【题型】选择题　【知识点】函数　【难度】easy
如图所示是函数 $y=x^{\frac{m}{n}}$（$m, n$ 均为正整数且 $m, n$ 互质）的图象，则（ ）

A. $m, n$ 是奇数且 $\frac{m}{n} < 1$

B. $m$ 是偶数，$n$ 是奇数，且 $\frac{m}{n} < 1$

C. $m$ 是偶数，$n$ 是奇数，且 $\frac{m}{n} > 1$

D. $m, n$ 是奇数，且 $\frac{m}{n} > 1$
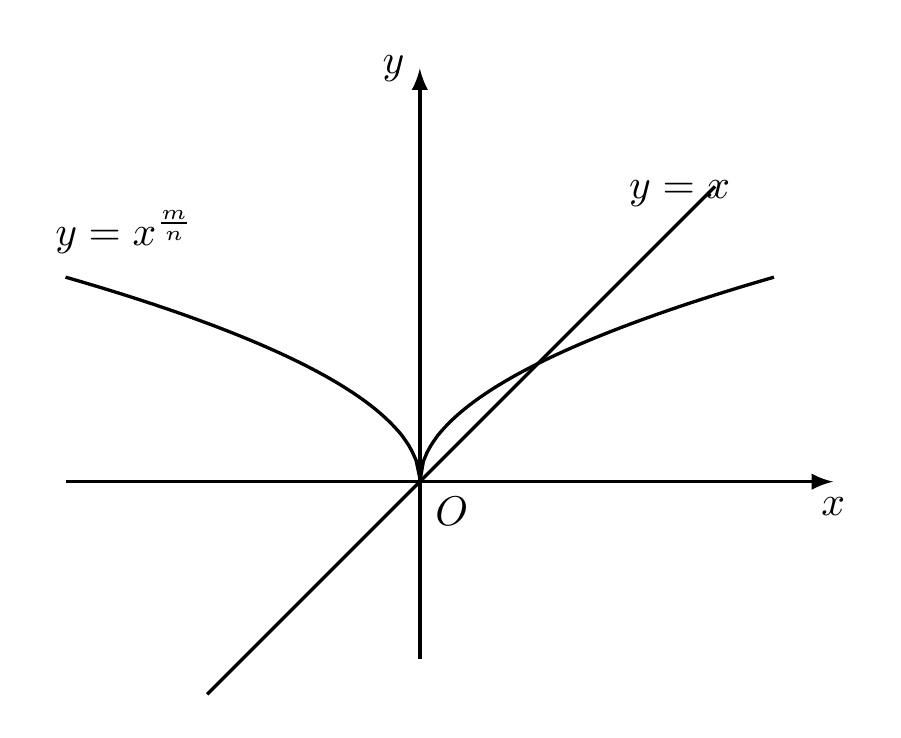
【解答】
【答案】B

【知识点】幂函数图象的判断及应用

【分析】由幂函数性质及 $0 < x < 1$ 时两图象的位置关系可知 $\frac{m}{n} < 1$；由图象可知 $y=x^{\frac{m}{n}}$ 为偶函数，进而确定 $m, n$ 的特征。

【详解】由幂函数性质可知：$y=x^{\frac{m}{n}}$ 与 $y=x$ 恒过点 $(1, 1)$，即在第一象限的交点为 $(1, 1)$。

当 $0 < x < 1$ 时，$x^{\frac{m}{n}} > x$，则 $\frac{m}{n} < 1$；

又 $y=x^{\frac{m}{n}}$ 图象关于 $y$ 轴对称，$\therefore y=x^{\frac{m}{n}}$ 为偶函数，$\therefore (-x)^{\frac{m}{n}} = \sqrt[n]{(-x)^m} = x^{\frac{m}{n}} = \sqrt[n]{x^m}$，

又 $m, n$ 互质，$\therefore m$ 为偶数，$n$ 为奇数。

故选：B。